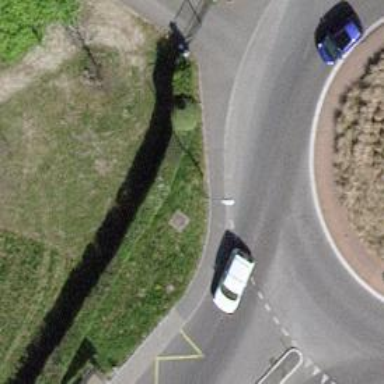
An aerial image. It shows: Asphalt sidewalk along the footway.